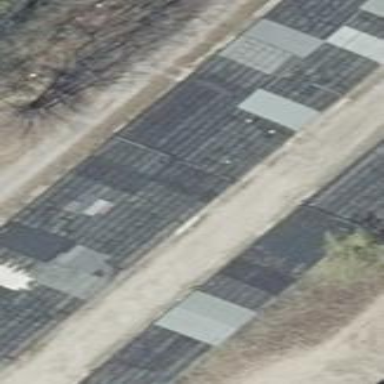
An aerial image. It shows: Garage building.